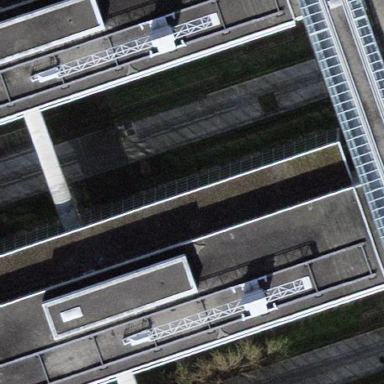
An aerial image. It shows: Office building.